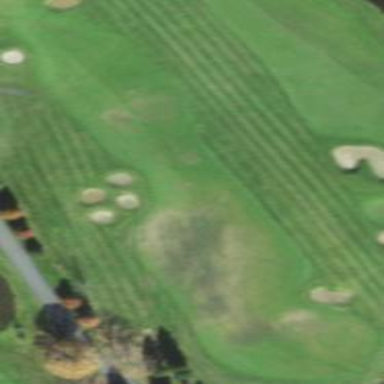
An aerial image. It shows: Grassy area designated as golf fairway.